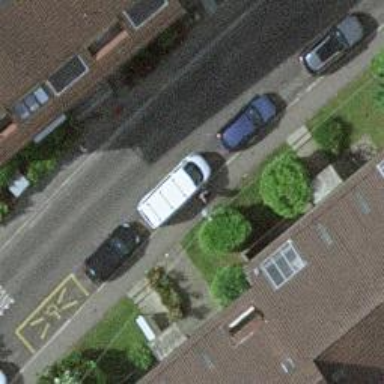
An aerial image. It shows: Residential road with asphalt surface and separate sidewalk.